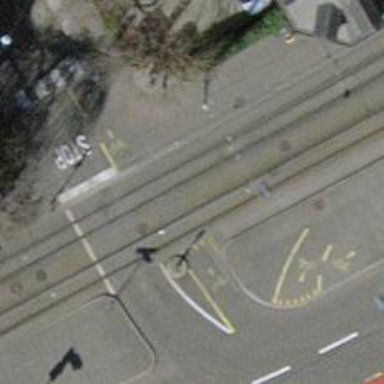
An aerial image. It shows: Asphalt service road with embedded tram rails.